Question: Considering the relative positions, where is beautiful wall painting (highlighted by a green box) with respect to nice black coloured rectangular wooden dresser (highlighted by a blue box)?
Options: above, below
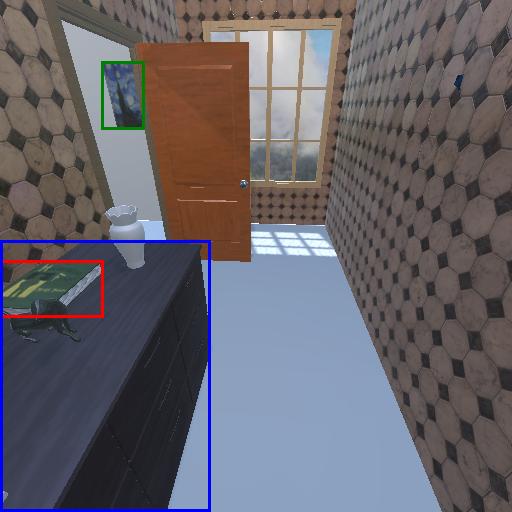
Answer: above